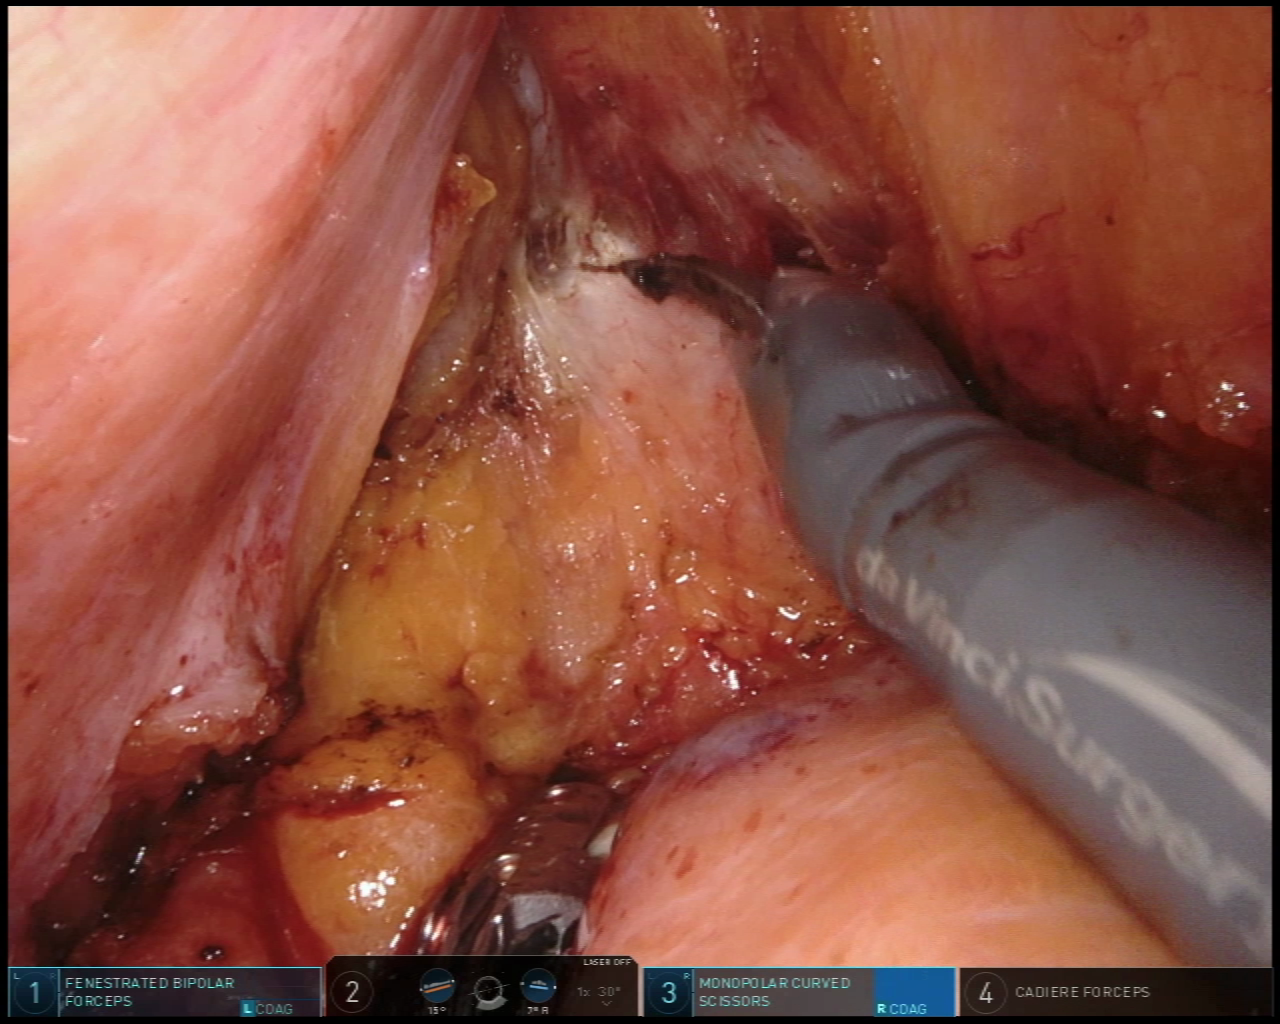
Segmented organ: vesicular_glands
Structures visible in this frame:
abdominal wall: no
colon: no
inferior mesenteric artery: no
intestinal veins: no
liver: no
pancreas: no
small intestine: no
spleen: no
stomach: no
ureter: no
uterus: no
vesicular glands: yes